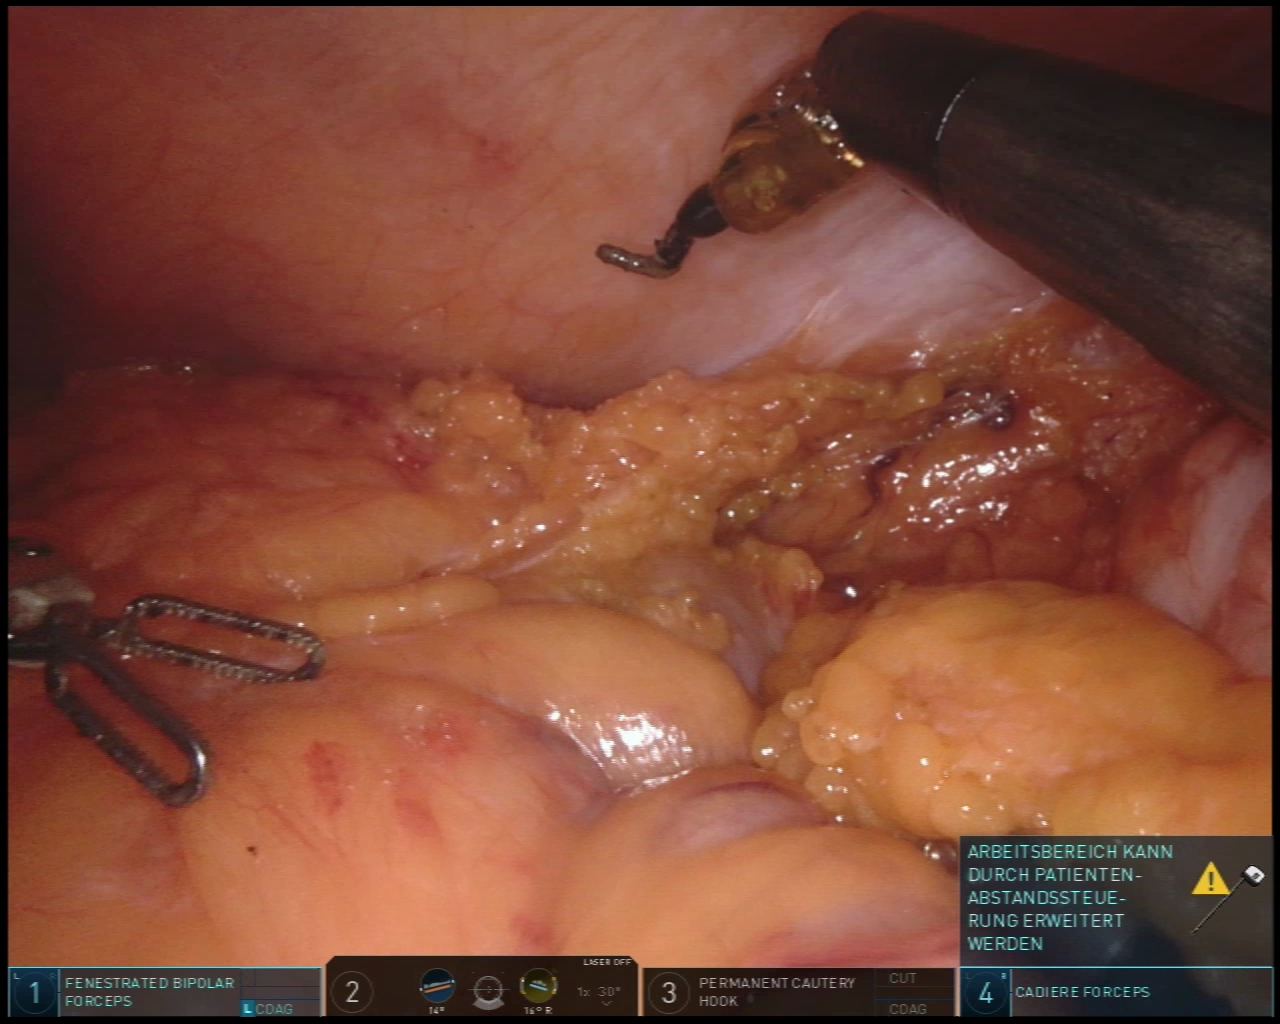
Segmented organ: abdominal_wall
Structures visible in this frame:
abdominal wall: yes
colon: yes
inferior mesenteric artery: no
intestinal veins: no
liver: no
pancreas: no
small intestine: no
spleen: no
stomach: no
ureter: no
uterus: no
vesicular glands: no